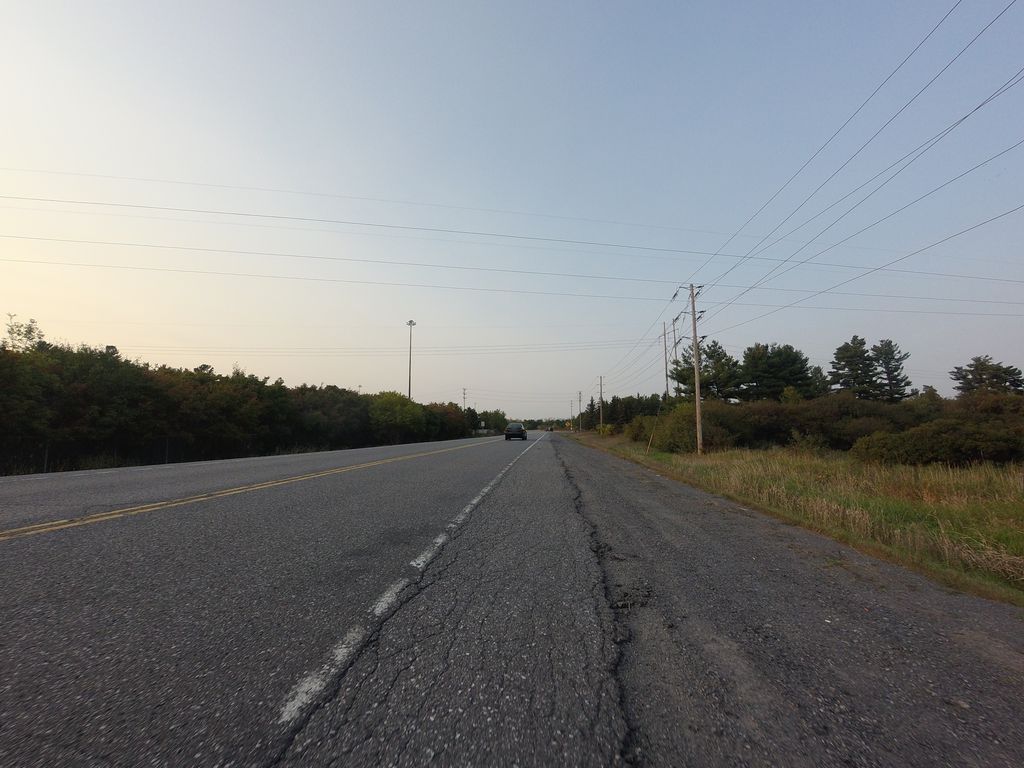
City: ottawa-gatineau